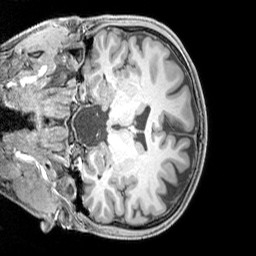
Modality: T1w
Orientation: coronal
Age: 19
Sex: male
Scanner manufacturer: siemens
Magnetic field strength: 3 T
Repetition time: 2.3 s
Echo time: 0.00226 s